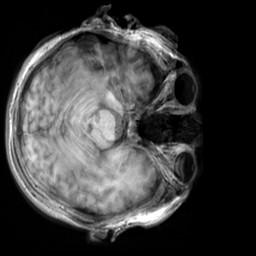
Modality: T1w
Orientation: axial
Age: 23
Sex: male
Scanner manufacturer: siemens
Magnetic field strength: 3 T
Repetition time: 2.3 s
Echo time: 0.00303 s